Field crop: maize
Growth stage: 2
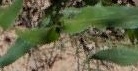
Species: maize